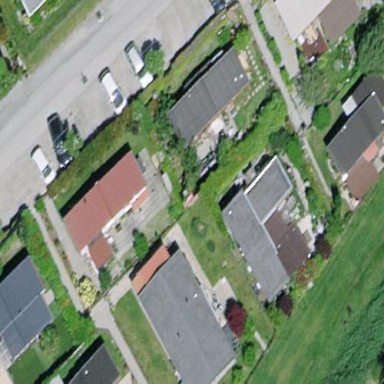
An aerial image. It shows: Simple house.